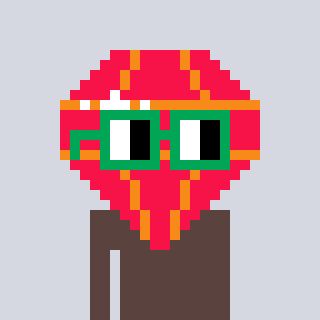
a pixel art character with square green glasses, a red diamond-shaped head and a darkbrown-colored body on a cool background